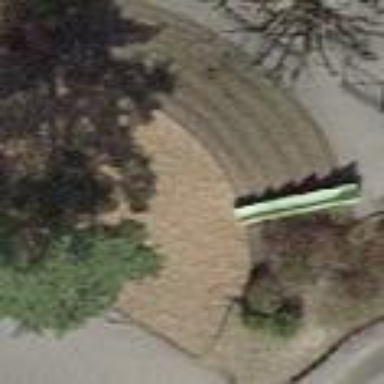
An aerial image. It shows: Playground area for leisure activities on the land.